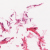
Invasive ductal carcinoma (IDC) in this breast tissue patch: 0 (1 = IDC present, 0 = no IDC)